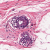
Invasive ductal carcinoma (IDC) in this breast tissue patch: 0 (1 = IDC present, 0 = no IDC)